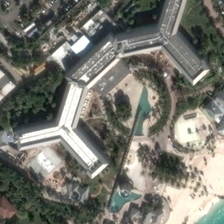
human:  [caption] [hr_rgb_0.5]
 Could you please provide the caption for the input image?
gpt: there are some trees around the house .

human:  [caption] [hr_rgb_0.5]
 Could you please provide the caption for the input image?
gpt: a house with a lot of gray or white roofs on land .

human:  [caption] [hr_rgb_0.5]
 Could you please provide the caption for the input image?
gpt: there are some trees around the house .

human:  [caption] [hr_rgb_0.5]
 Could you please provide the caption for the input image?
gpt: a house with a lot of gray or white roofs on land .

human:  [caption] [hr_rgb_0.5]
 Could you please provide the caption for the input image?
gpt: a house with a lot of gray or white roofs on land .